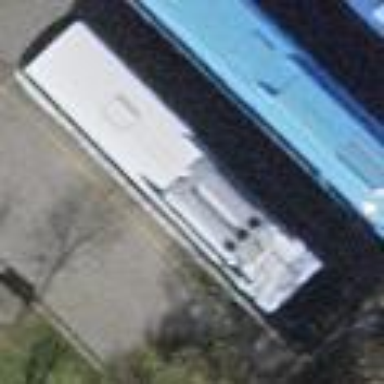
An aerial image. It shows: Parking space designated for buses.